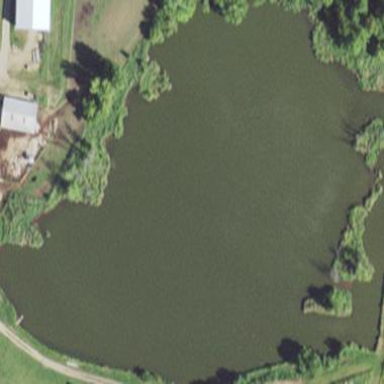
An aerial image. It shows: Beautiful lake surrounded by nature.